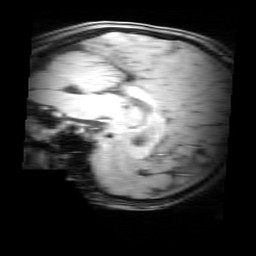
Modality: MP2RAGE
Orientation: sagittal
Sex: male
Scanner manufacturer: siemens
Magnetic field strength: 3 T
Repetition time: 5 s
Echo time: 0.00355 s